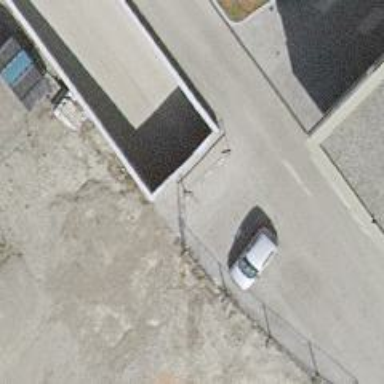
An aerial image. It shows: Parking area.